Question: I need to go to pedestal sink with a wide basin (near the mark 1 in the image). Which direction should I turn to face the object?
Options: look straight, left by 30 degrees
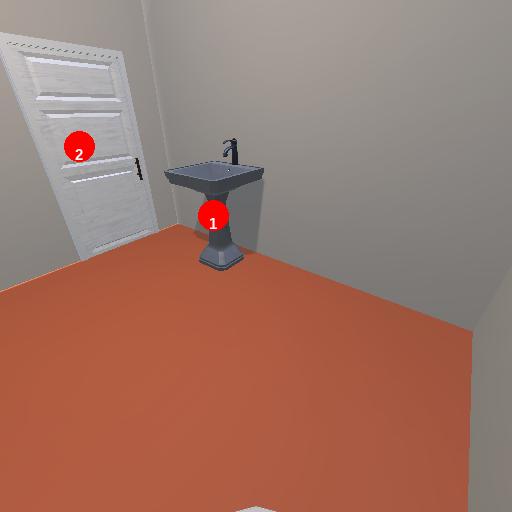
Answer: look straight